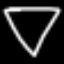
Label: diamond